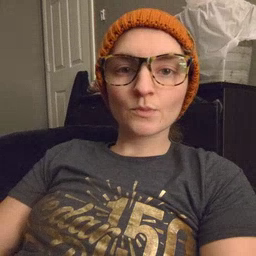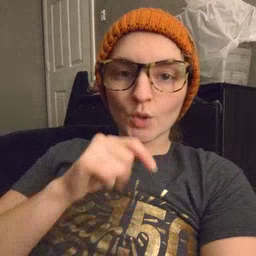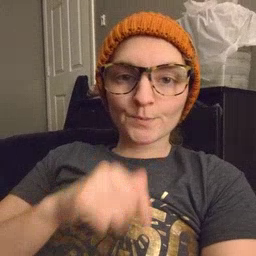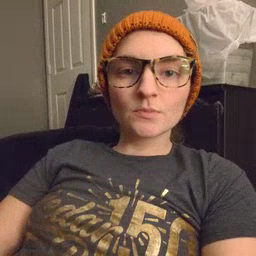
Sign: who